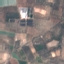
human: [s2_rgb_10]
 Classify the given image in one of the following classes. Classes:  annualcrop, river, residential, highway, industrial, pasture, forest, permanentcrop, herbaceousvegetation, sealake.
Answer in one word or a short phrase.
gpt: PermanentCrop